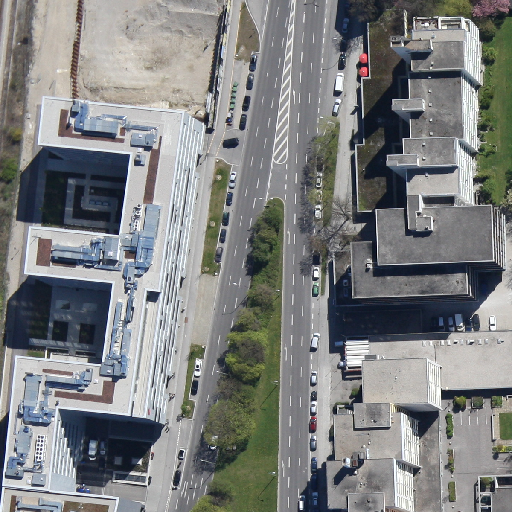
Referring expression: road